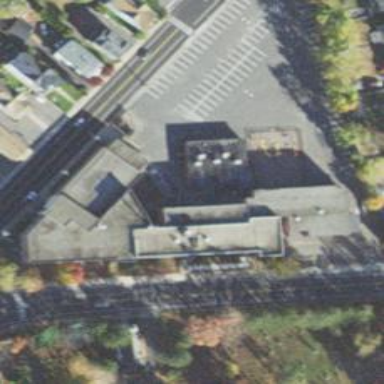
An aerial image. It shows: School.